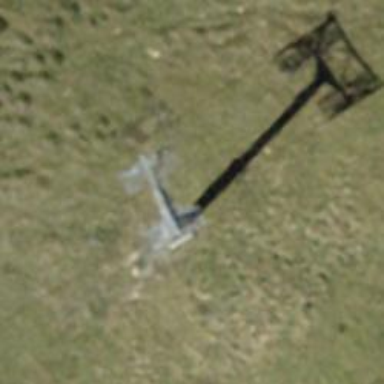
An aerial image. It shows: Pylon used for aerialway.